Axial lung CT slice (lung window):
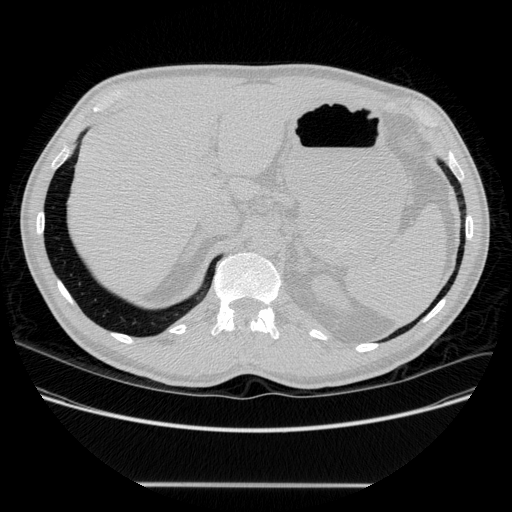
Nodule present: no